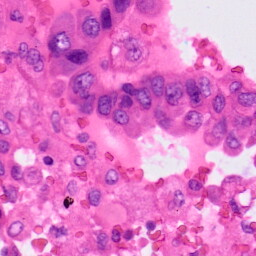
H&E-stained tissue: Lung